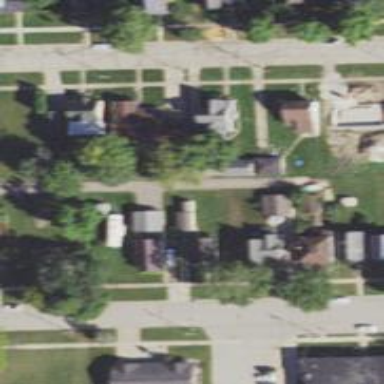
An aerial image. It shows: Alley classified as service road.